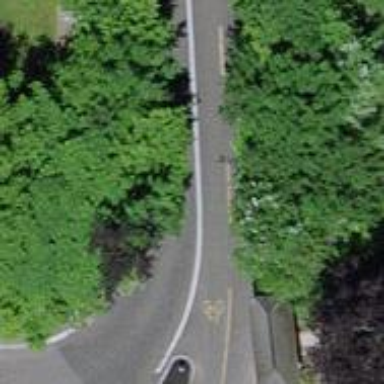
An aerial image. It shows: Residential road with asphalt surface. There is cycle lane on the left side.